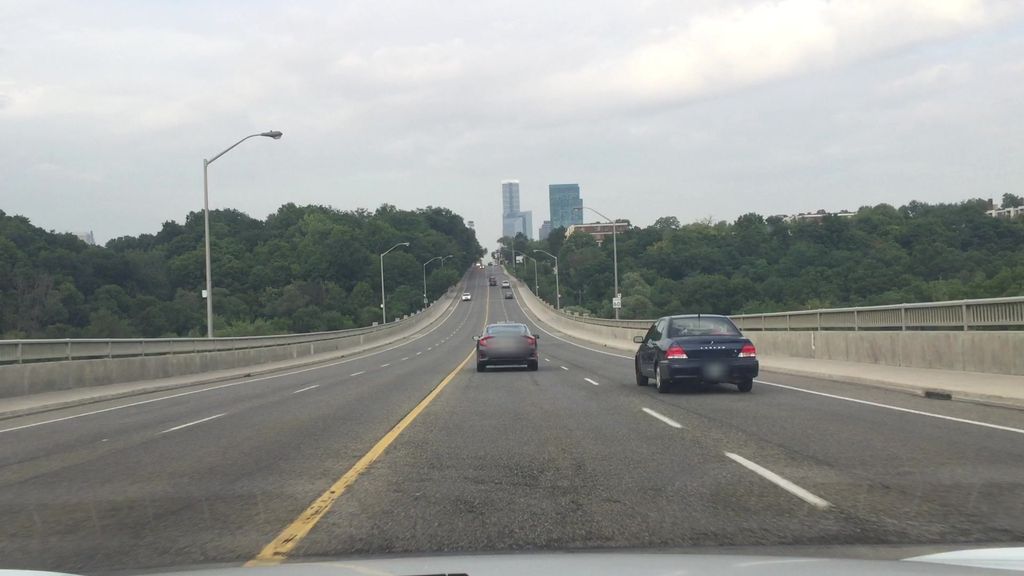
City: toronto